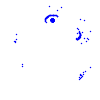
Particle: pion